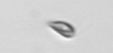
Label: Cryptophyta